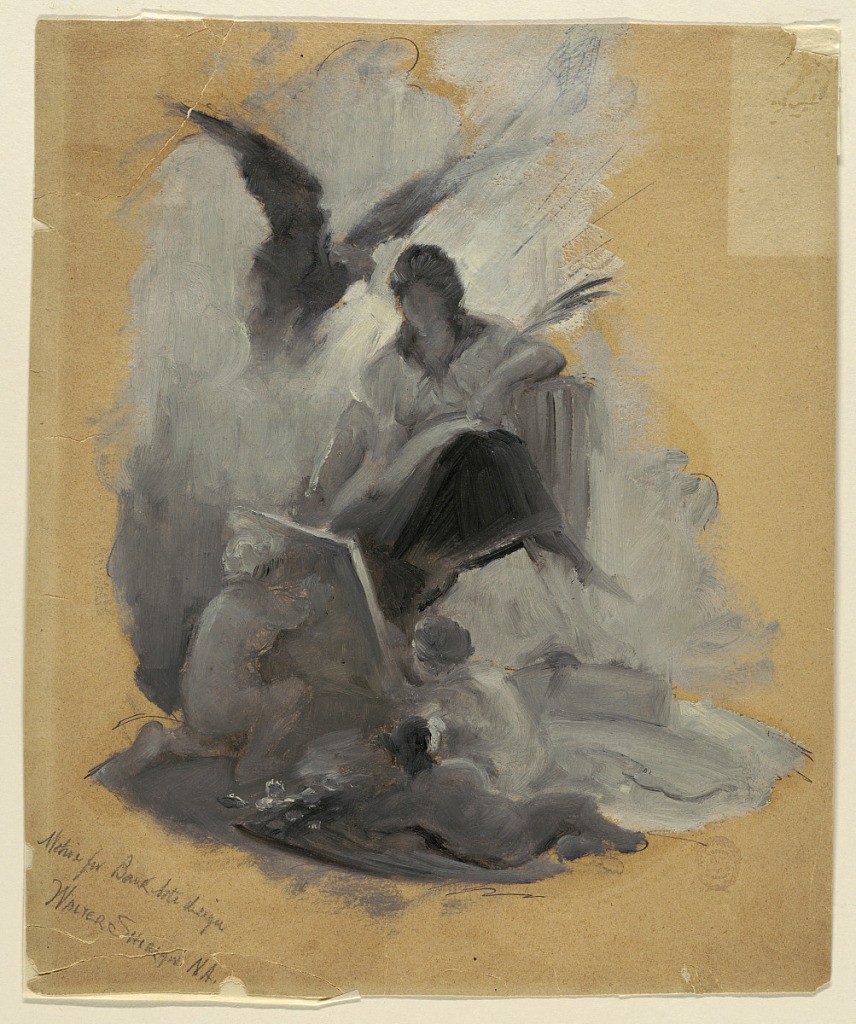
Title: Motif for Bank Note Design
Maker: Walter Shirlaw, American, b. Scotland, 1838–1909
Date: ca. 1895
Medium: Pen and ink, brush and white, grey, and black oil paint on rough paper
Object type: Drawing
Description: A nude woman writes in a book which a child holds, kneeling on the floor with two other children lying beside it. An eagle flies, at left, beside the woman.